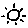
Label: sun